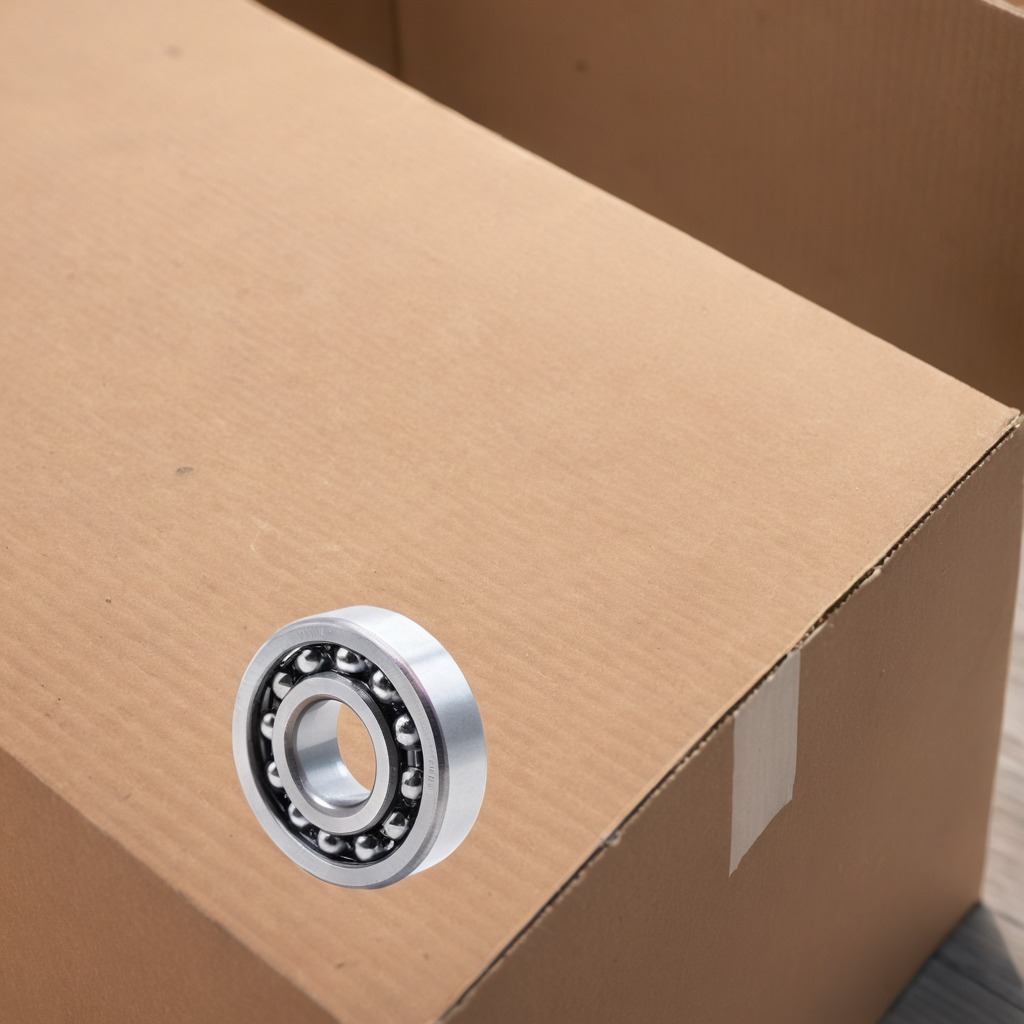
A metal ball bearing is lying on a clean dry cardboard box surface in an outdoor workshop during daytime bright natural light soft shadows slightly creased but